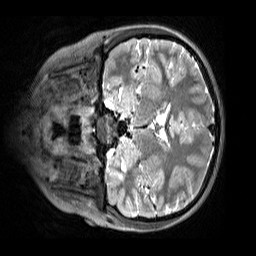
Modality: T2w
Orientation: coronal
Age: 10
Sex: female
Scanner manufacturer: siemens
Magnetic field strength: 3 T
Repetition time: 3.2 s
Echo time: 0.408 s